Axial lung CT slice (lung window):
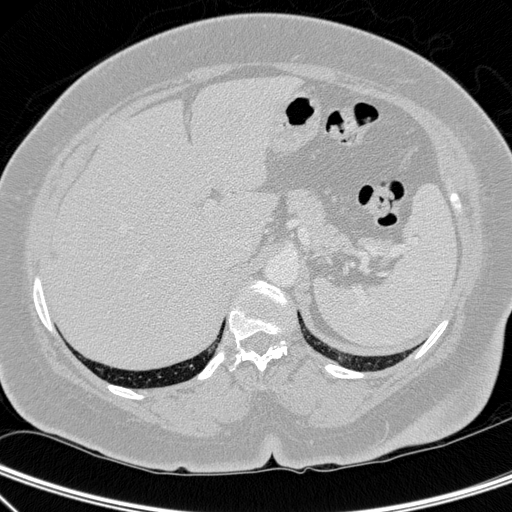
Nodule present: no